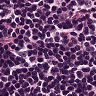
Metastatic tissue present: no